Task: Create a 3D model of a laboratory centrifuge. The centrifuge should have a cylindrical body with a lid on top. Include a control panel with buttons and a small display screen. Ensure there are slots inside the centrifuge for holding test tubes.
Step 550:
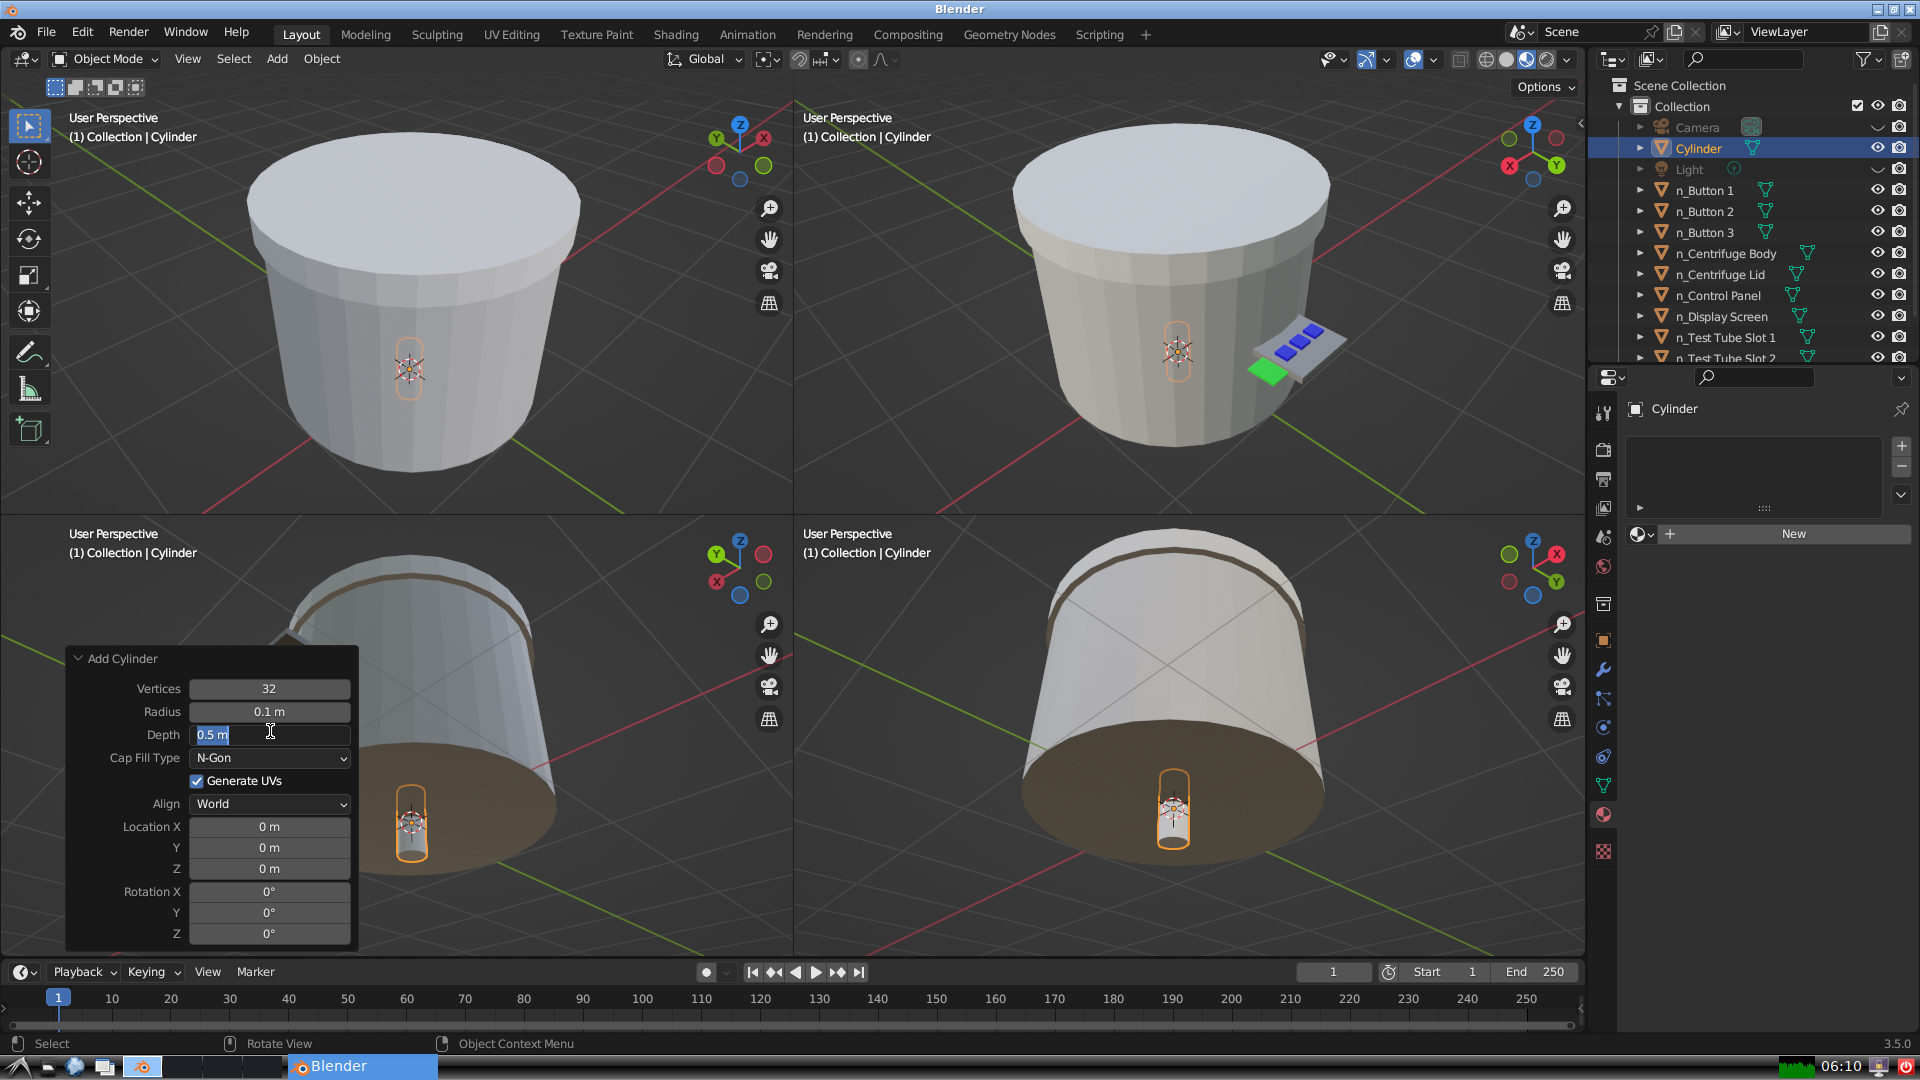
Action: input_text: 0.5